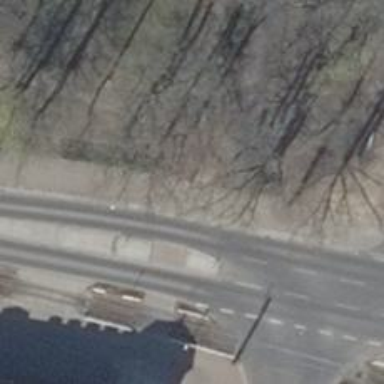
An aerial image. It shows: Unmarked footway crossing with central island.